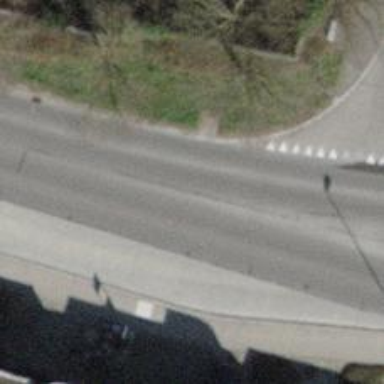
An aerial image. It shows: Public transport stop position.